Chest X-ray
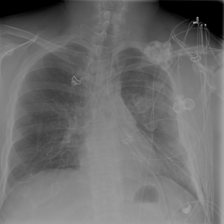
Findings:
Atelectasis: negative
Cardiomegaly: negative
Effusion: negative
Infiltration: negative
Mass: positive
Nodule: negative
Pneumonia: negative
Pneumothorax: positive
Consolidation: negative
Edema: negative
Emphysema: negative
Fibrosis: negative
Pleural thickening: negative
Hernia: negative